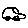
Label: car